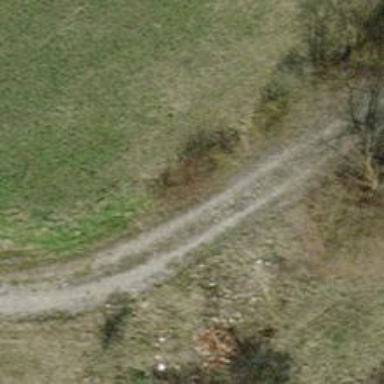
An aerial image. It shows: Compacted grade3 track.